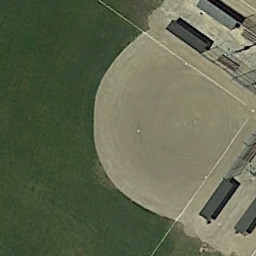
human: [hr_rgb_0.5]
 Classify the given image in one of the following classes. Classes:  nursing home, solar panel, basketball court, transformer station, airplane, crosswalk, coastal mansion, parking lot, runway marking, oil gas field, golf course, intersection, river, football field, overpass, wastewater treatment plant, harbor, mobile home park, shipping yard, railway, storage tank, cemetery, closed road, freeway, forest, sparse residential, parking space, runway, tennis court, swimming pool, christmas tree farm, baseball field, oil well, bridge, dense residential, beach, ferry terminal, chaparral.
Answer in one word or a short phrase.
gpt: baseball field